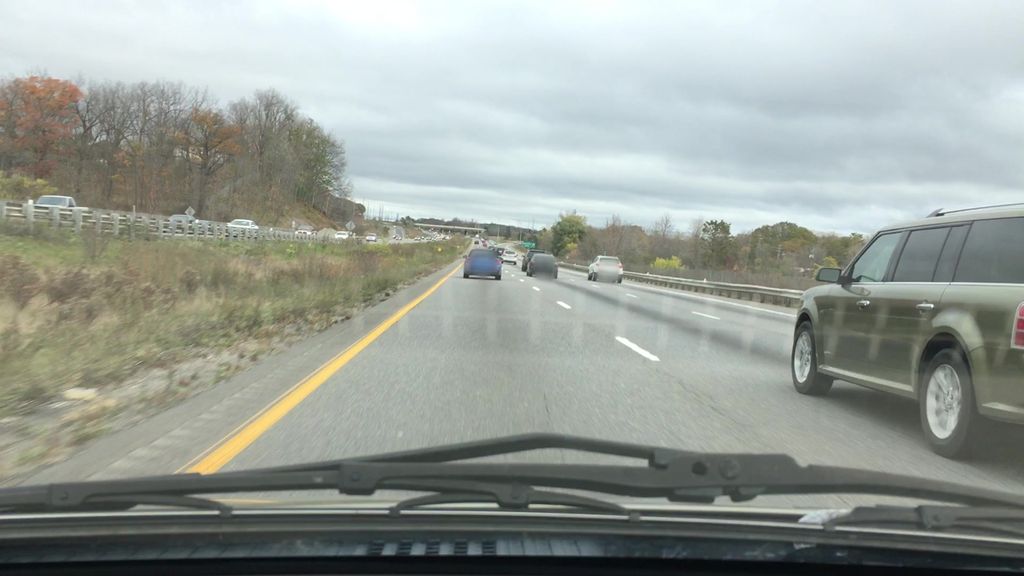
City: hamilton